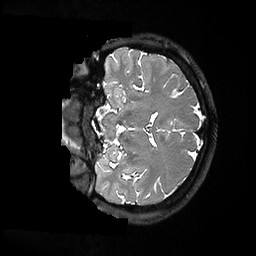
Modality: T2w
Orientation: coronal
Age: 39
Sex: female
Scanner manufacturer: ge
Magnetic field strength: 3 T
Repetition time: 3.202 s
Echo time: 0.05862 s